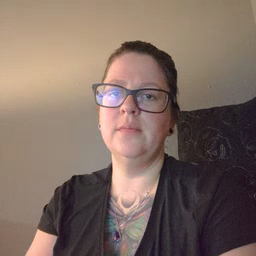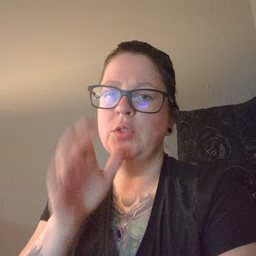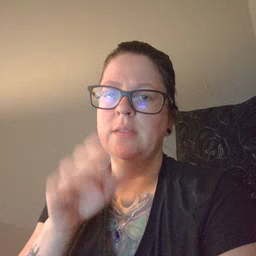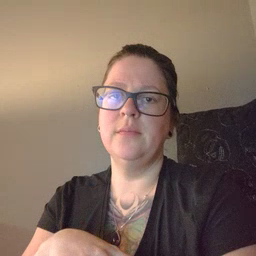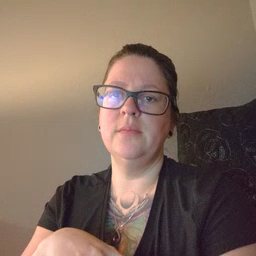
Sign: drink